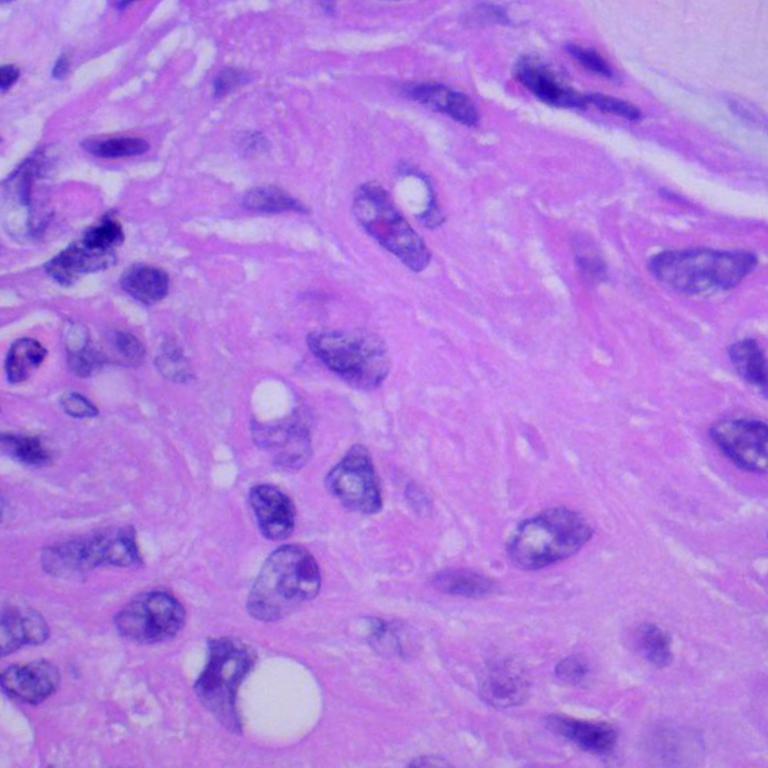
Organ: lung
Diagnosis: squamous carcinomas